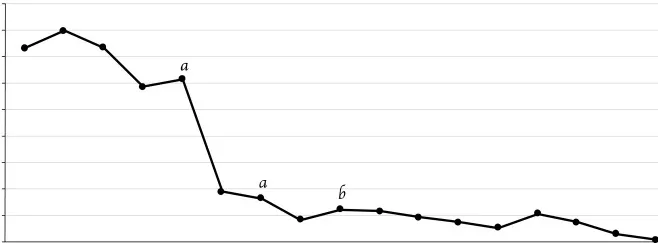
APAP levels. The start of IHD (a) and CRRT (b) are indicated.
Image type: pathology (masson_trichrome)